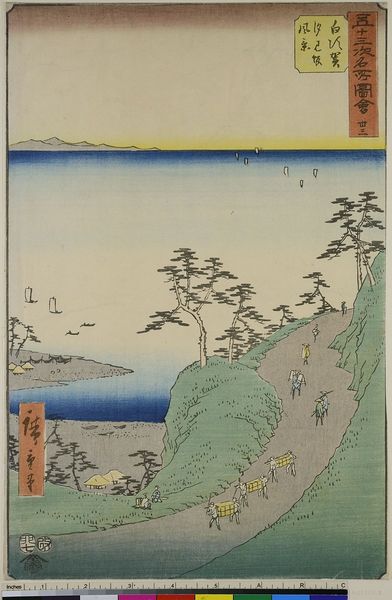
Titel: Aussicht von Shiomizaka bei Shirasuka, Blatt 33 aus der Serie:  Bilder der 53 Stationen des Tokaido
Künstler: Utagawa Hiroshige
Standort: Hamburg
Institution: Museum für Kunst und Gewerbe Hamburg
Schlagwörter: baum, meer, wasser, bäume, fluss, grün, landschaft, see, ufer, zeichnung, weg, leute, häuser, sonnenaufgang, pfad, holzschnitt, japan, küste, schrift, segel, japanisch, bucht, druckgraphik, druckgrafik, zeit, reisende, träger, farbholzschnitt, ziegen, tourismus, reisen, stro, edo, reproduktionen, druckerzeugnisse, landstraße, ukiyo, reisegepäck, gepäck, fanen